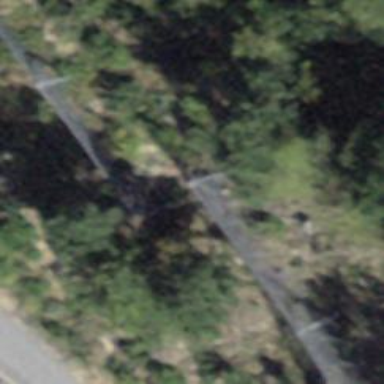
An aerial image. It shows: Fence is in the image.